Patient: sex M, age 64
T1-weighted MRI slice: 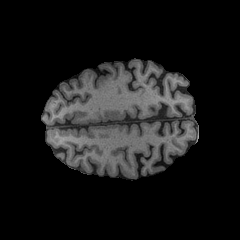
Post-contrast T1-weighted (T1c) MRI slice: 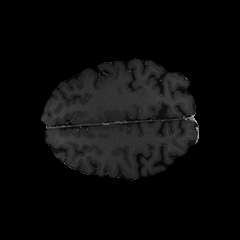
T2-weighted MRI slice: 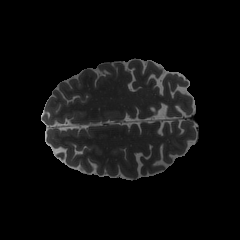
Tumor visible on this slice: no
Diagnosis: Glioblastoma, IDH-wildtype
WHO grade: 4